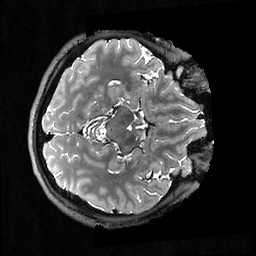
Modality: T2w
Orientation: axial
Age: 24
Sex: male
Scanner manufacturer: ge
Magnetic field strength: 3 T
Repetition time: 3.202 s
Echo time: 0.0665 s